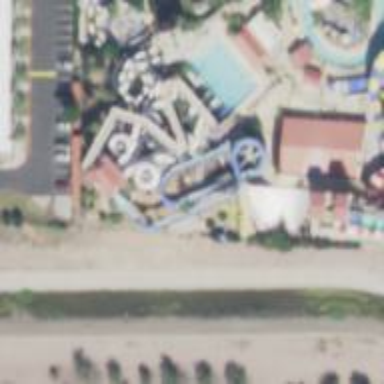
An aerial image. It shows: Water slide attraction.